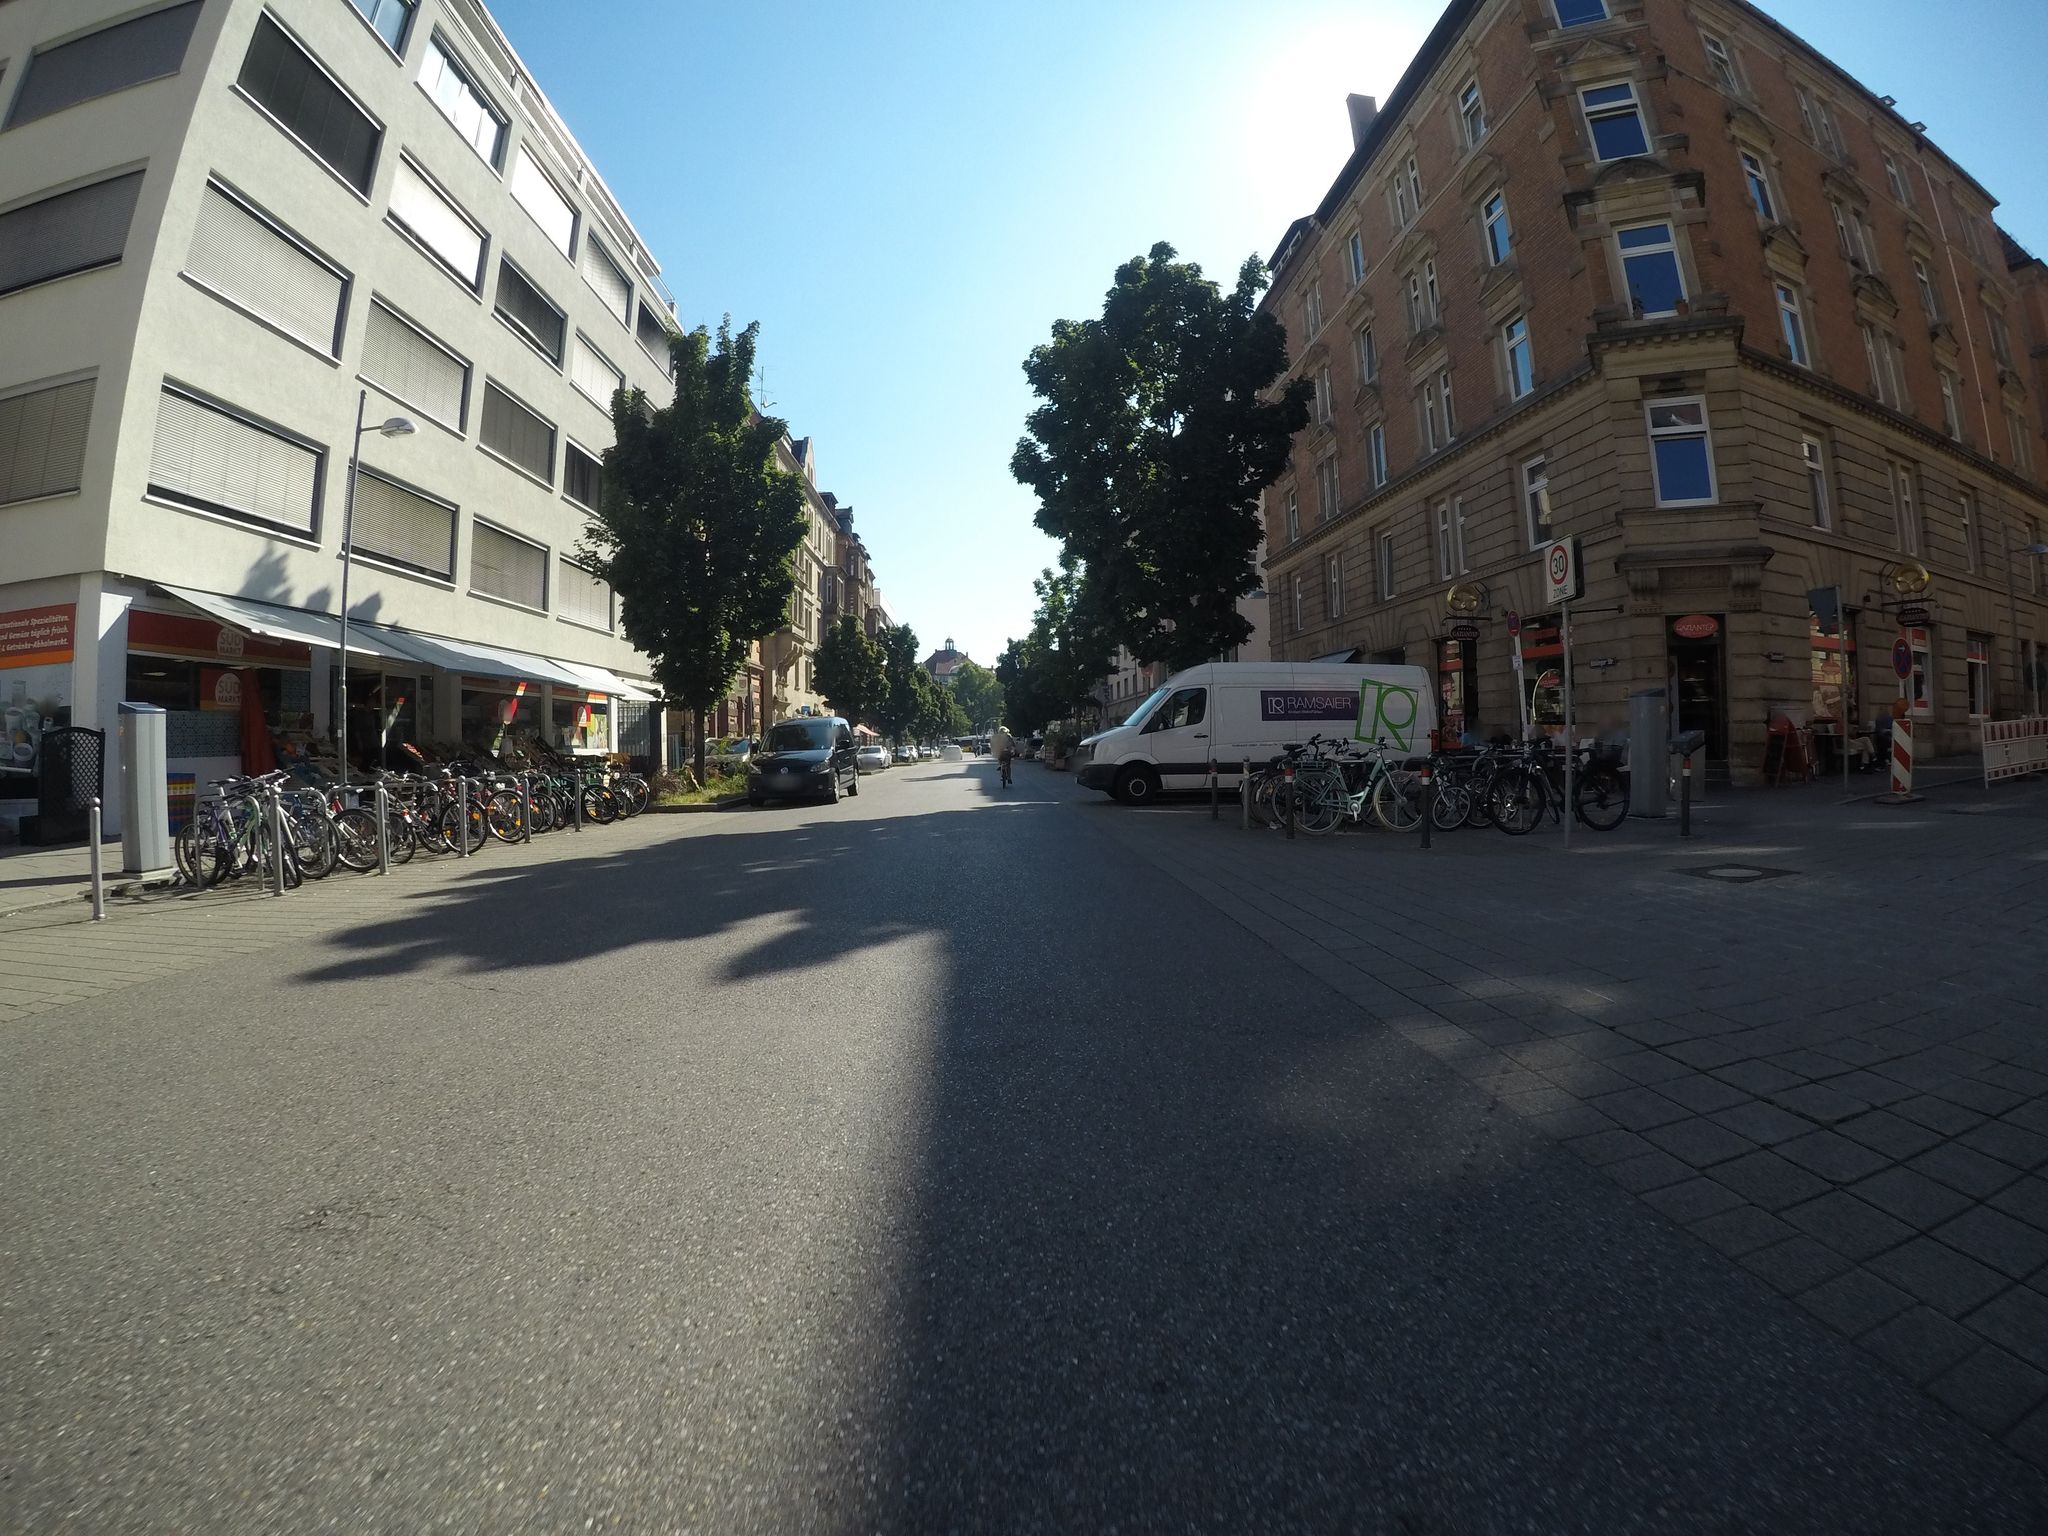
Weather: clear
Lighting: day
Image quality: good
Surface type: walking surface
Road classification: footway, living_street, steps
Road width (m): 8
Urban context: urban centre
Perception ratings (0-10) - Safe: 6.47, Lively: 9.48, Beautiful: 8.91, Boring: 1.97, Depressing: 2.35, Wealthy: 7.92